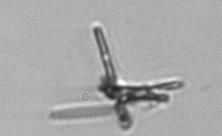
Label: Thalassionema